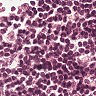
Metastatic tissue present: no